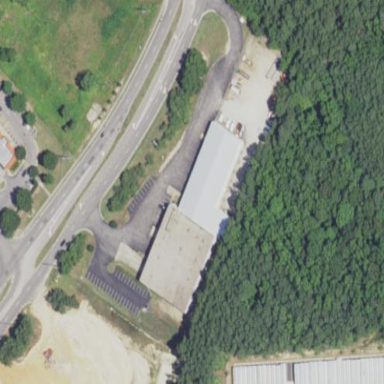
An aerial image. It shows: Commercial building.